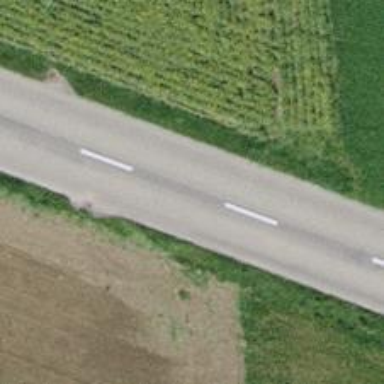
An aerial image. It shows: Secondary road.